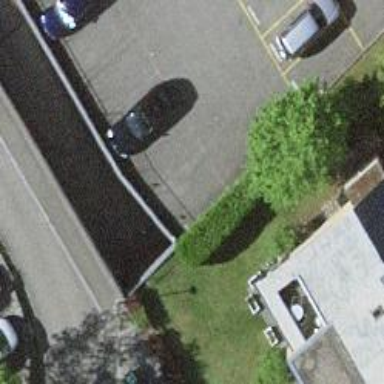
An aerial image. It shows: Retaining wall.